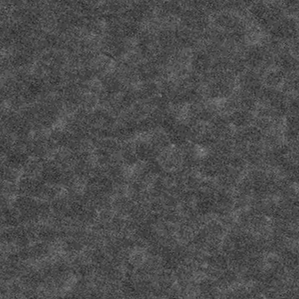
Label: frost